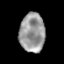
Tissue: prostate
Cell type: T cells
Senescence score: 0.3571
Nuclear area (px): 970
Mean DAPI intensity: 152.472